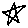
Label: star